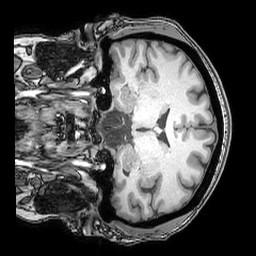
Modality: T1w
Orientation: coronal
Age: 37
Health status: ill
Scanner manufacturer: philips
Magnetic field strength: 3 T
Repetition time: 0.007 s
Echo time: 0.003501 s